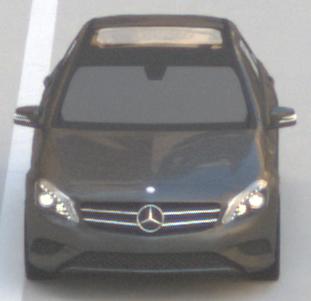
Make: Mercedes-Benz
Model: A 180
Detailed model: A-Class (176)
Model produced from: 2012/09
Model produced until: 2015/07
Doors: 5
Color: gray
Road condition: dry road
Daytime: morning or afternoon
Contrast: low contrast